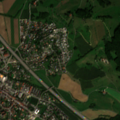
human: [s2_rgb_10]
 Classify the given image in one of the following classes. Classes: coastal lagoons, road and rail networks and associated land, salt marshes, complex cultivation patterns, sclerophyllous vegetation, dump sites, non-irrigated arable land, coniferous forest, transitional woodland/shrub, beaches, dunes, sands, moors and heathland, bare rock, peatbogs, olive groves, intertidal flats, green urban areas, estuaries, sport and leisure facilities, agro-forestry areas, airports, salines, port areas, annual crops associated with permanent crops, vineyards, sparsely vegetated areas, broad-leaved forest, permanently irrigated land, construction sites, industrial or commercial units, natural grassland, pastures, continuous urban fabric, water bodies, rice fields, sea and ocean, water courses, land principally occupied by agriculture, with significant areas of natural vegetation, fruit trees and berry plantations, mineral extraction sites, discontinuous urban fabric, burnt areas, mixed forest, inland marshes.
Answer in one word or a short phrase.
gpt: discontinuous urban fabric, non-irrigated arable land, mixed forest